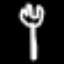
Label: fork